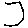
Label: hexagon